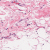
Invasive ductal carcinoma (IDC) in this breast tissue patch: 0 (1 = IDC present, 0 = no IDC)